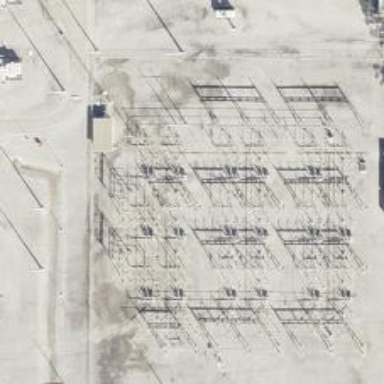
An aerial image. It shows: Switch for power supply.